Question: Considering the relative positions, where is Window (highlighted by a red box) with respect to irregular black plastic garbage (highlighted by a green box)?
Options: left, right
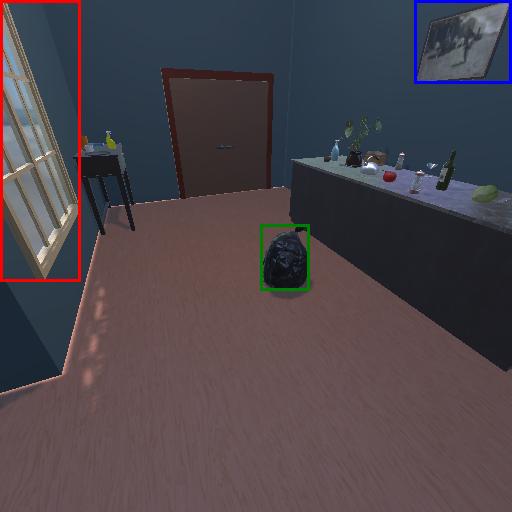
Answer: left